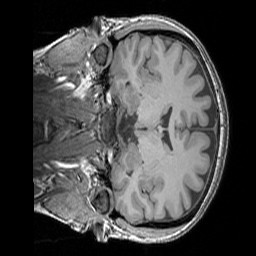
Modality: T1w
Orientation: coronal
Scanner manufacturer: siemens
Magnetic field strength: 3 T
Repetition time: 1.83 s
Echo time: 0.00303 s